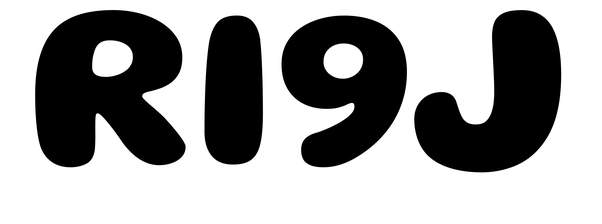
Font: Gluten_Bold